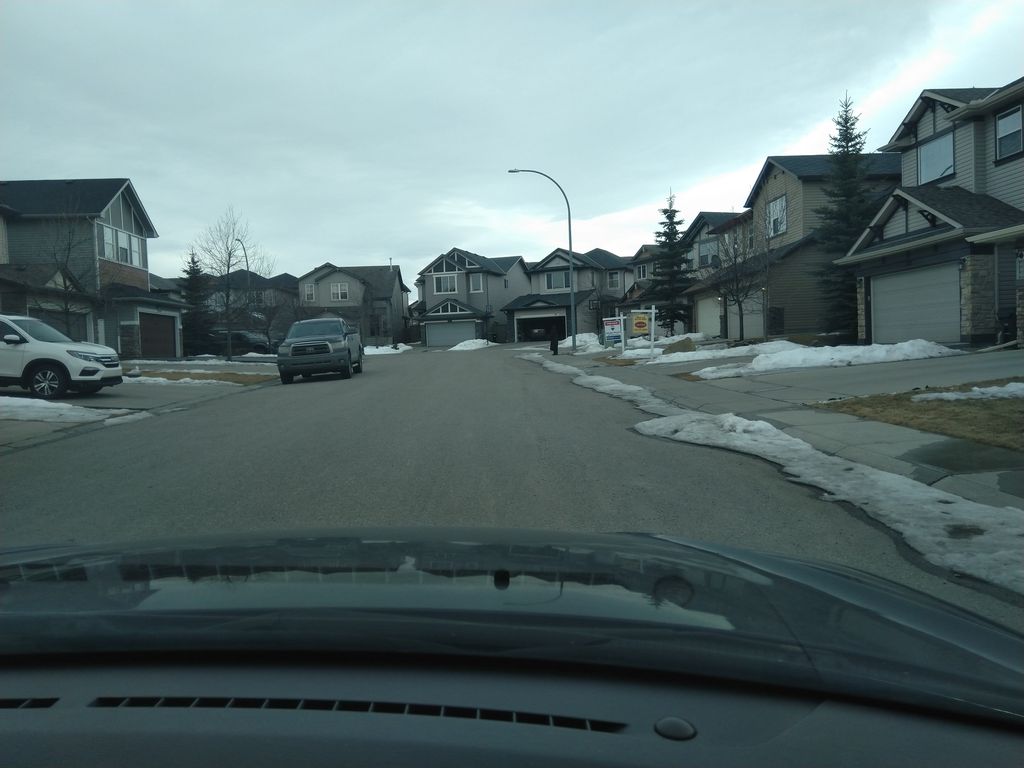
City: calgary